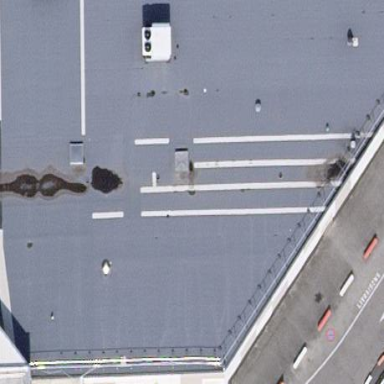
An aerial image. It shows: Building that houses clothes shop.